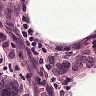
Metastatic tissue present: yes